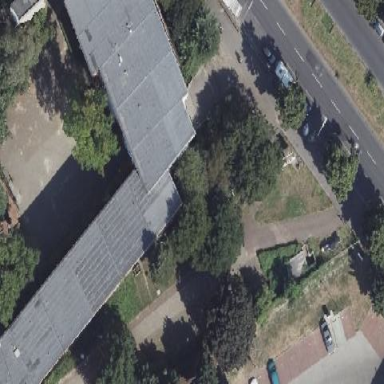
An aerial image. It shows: School building.